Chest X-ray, PA view. Patient: 25 years old, sex F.
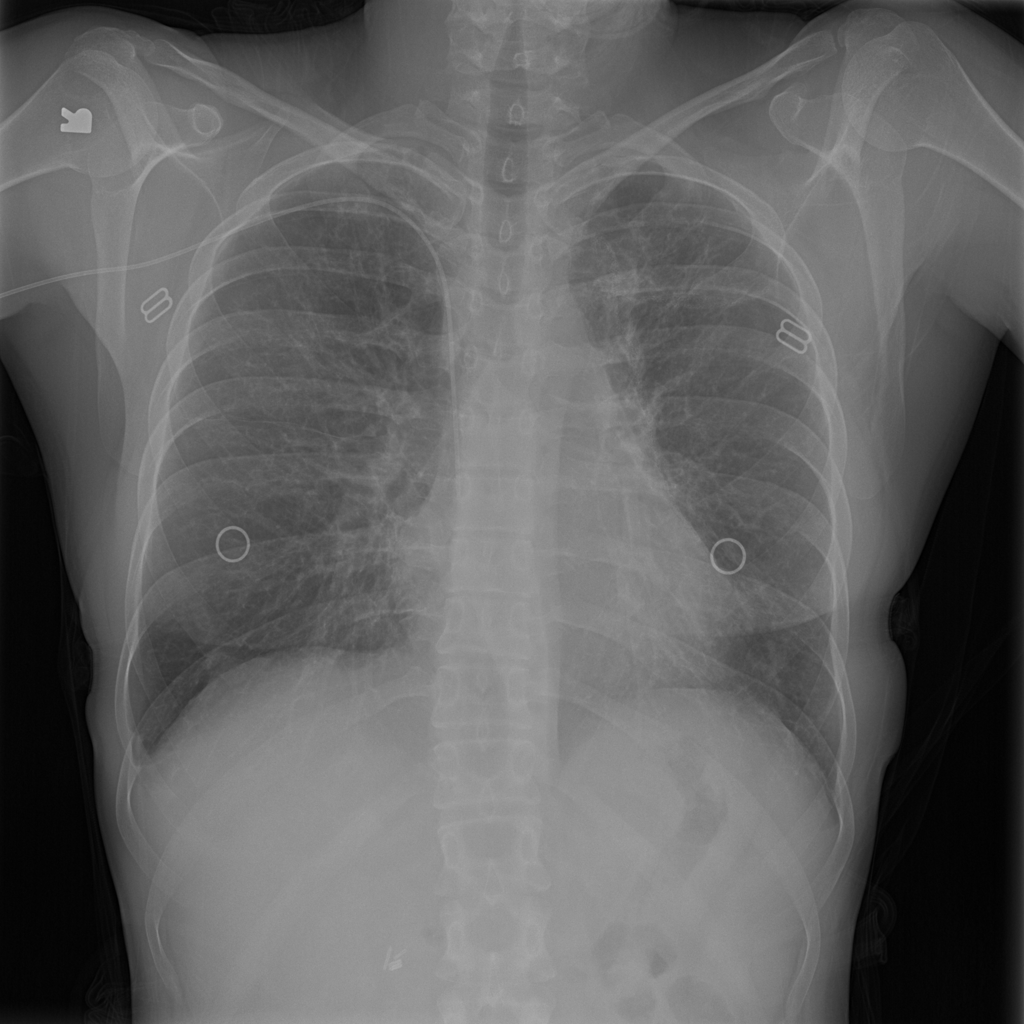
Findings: Infiltration